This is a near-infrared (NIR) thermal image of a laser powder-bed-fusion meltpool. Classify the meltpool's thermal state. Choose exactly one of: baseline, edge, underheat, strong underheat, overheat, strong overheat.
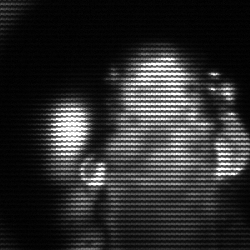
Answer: strong underheat